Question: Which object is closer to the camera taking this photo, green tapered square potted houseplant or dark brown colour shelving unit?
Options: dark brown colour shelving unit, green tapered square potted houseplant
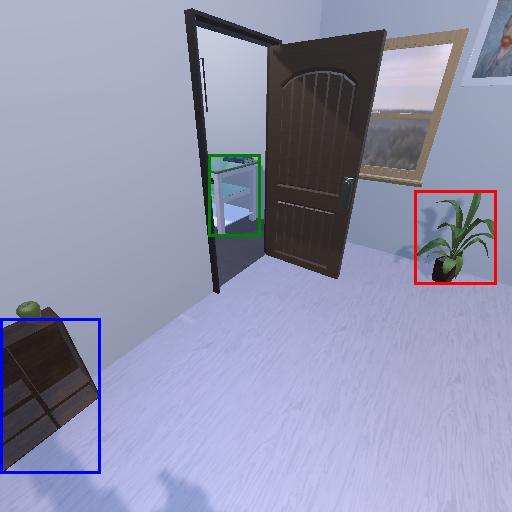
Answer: dark brown colour shelving unit